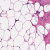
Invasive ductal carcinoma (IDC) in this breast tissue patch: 0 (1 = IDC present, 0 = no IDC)